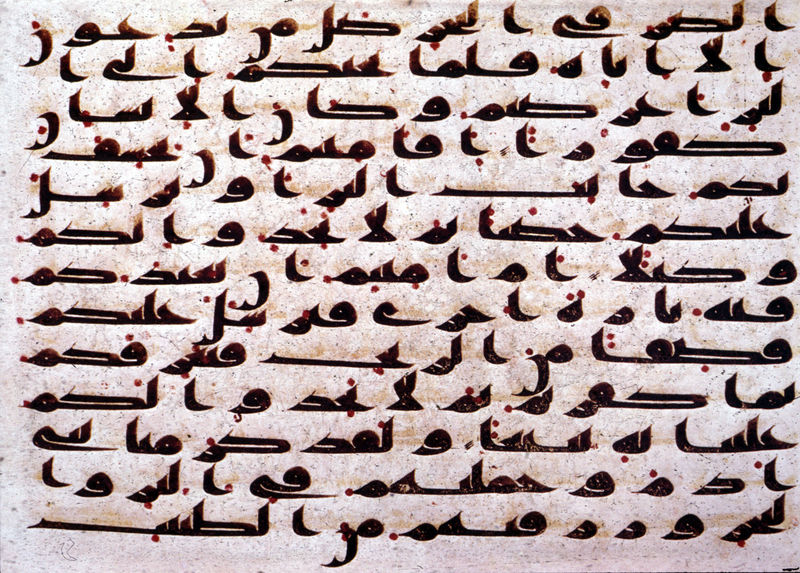
Titel: Koran XVII, 67-70
Standort: Dublin
Institution: Chester Beatty Library
Schlagwörter: feder, schatten, weiß, braun, grau, licht, schwarz, zeichen, rot, beige, muster, ornament, alt, knoten, blatt, rechts, rosa, rund, relief, schrift, papier, linien, inschrift, figurativ, lesen, schriftzeichen, foto, punkte, tusche, haken, buch, orient, orientalisch, rechteck, links, linear, schwarzweiss, grafisch, seite, illustration, text, buchstaben, punkt, kreise, beschriftung, malen, tinte, rolle, pergament, arabisch, schreiben, harmonisch, zeilen, breit, auszug, dekorativ, arabien, islam, arabesken, doppelt, handschrift, osten, ägyptisch, federkiel, schirft, betonung, kringel, kalligraphie, hebräisch, buchmalerei, persisch, schwünge, kalligrafie, koran, sure, ringel, manuskript, sprache, arabische schrift, buchtaben, global, global art history, kalligraph, schriftkunde, textauszug, akzente, komma, doppelstriche, aramäisch